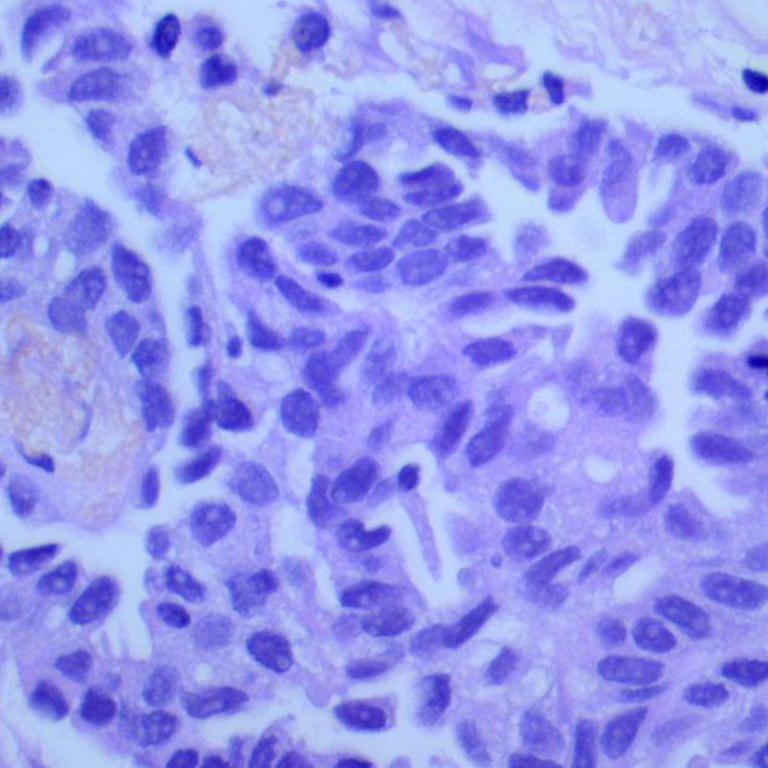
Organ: lung
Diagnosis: adenocarcinomas